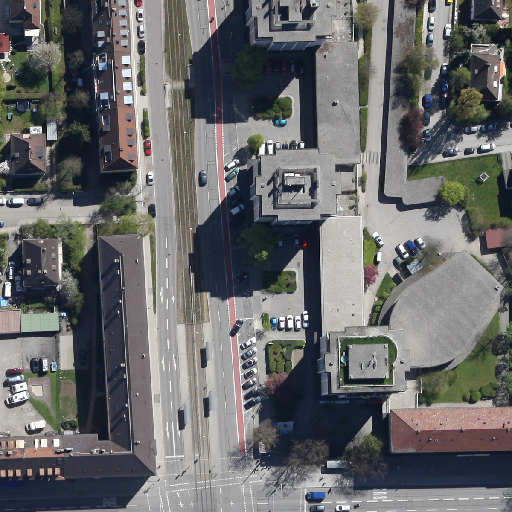
Referring expression: sidewalk along with tree